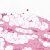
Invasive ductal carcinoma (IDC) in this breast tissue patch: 0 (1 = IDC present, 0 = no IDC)